Question: I have centered all text within the 'li' tags but, for some reason, the last one is slightly closer to the bottom. Here is the code and the picture:

'''
*{
margin:0;
padding:0;
box-sizing:border-box}
#hamburgerClick{
display:block;
width:65px;
height:65px;
position: fixed;
overflow: hidden;
top:50px;
left:50px;
cursor: pointer;
z-index:9999999999999;
}
header h1{
width: 100%;
text-align:center;
color:white;
background: #252525;
}
header{
flex-direction: column;
padding:0;
}
header ul{
flex-direction: column;
height:100%;
width:100%;
height:100vh;
display:flex;
list-style:none;
transition: ease .8s;
justify-content: space-between;
}
.ultog{
transform: translateX(0%);
}
header ul li{
text-align:center;
width:6em;
font-size: 1.1rem;
box-sizing: border-box;
width:100%;
height: 100vh;
background:#131313;
color:white;
border-top: 2px solid #252525;
display: flex;
justify-content: center;
align-items: center;
font-size:2em;
cursor: pointer;
margin:0;
}
header ul li:nth-child(1){
border: none;
}
'''
'''
<div id="hamburgerClick">
<div id="hamburger"></div>
<div id="hamburger2"></div>
<div id="hamburger3"></div>
</div>
<header id="header">
<h1>Photo21</h1>
<ul>
<li>Home</li>
<li>Products</li>
<li>Career</li>
<li>About us</li>
<li>Contact</li>
</ul>
</header>
'''
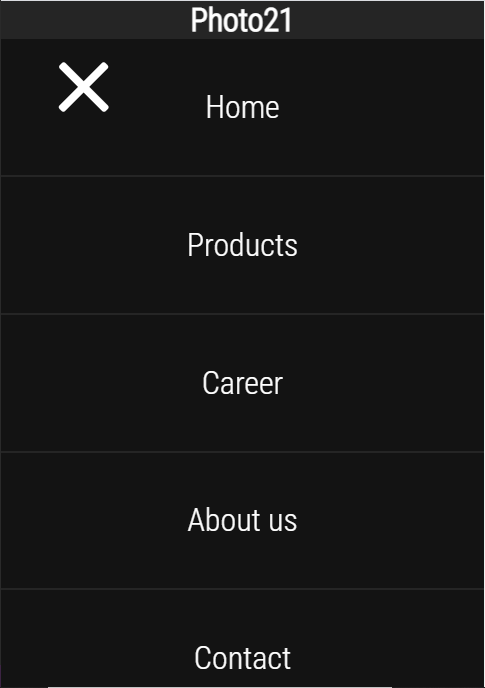
Answer: As I said in the comments, the problem is that your ul has a height of 100vh (all the window), but then you have an 'h1' on top of that. So your total height is the height of the 'h1' plus '100vh'.
A possible solution is to set the h1 to a fixed height (I used 40px as an example), and then add this for your ul:
'''
height:calc(100vh - 40px);
'''
You can see a snippet here below (open it in full page to see the correct behavior):
'''
*{
margin:0;
padding:0;
box-sizing:border-box}
#hamburgerClick{
display:block;
width:65px;
height:65px;
position: fixed;
overflow: hidden;
top:50px;
left:50px;
cursor: pointer;
z-index:9999999999999;
}
header h1{
width: 100%;
text-align:center;
height: 40px;
color:white;
background: #252525;
}
header{
flex-direction: column;
padding:0;
}
header ul{
flex-direction: column;
height:100%;
width:100%;
height:calc(100vh - 40px);
display:flex;
list-style:none;
transition: ease .8s;
justify-content: space-between;
}
.ultog{
transform: translateX(0%);
}
header ul li{
text-align:center;
width:6em;
font-size: 1.1rem;
box-sizing: border-box;
width:100%;
height: 100vh;
background:#131313;
color:white;
border-top: 2px solid #252525;
display: flex;
justify-content: center;
align-items: center;
font-size:2em;
cursor: pointer;
margin:0;
}
header ul li:nth-child(1){
border: none;
}
'''
'''
<div id="hamburgerClick">
<div id="hamburger"></div>
<div id="hamburger2"></div>
<div id="hamburger3"></div>
</div>
<header id="header">
<h1>Photo21</h1>
<ul>
<li>Home</li>
<li>Products</li>
<li>Career</li>
<li>About us</li>
<li>Contact</li>
</ul>
</header>
'''